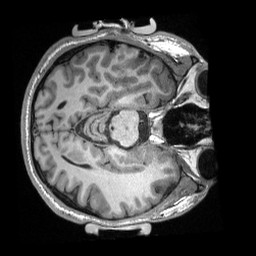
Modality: T1w
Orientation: axial
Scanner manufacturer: siemens
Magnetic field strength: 3 T
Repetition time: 2.3 s
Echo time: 0.00308 s